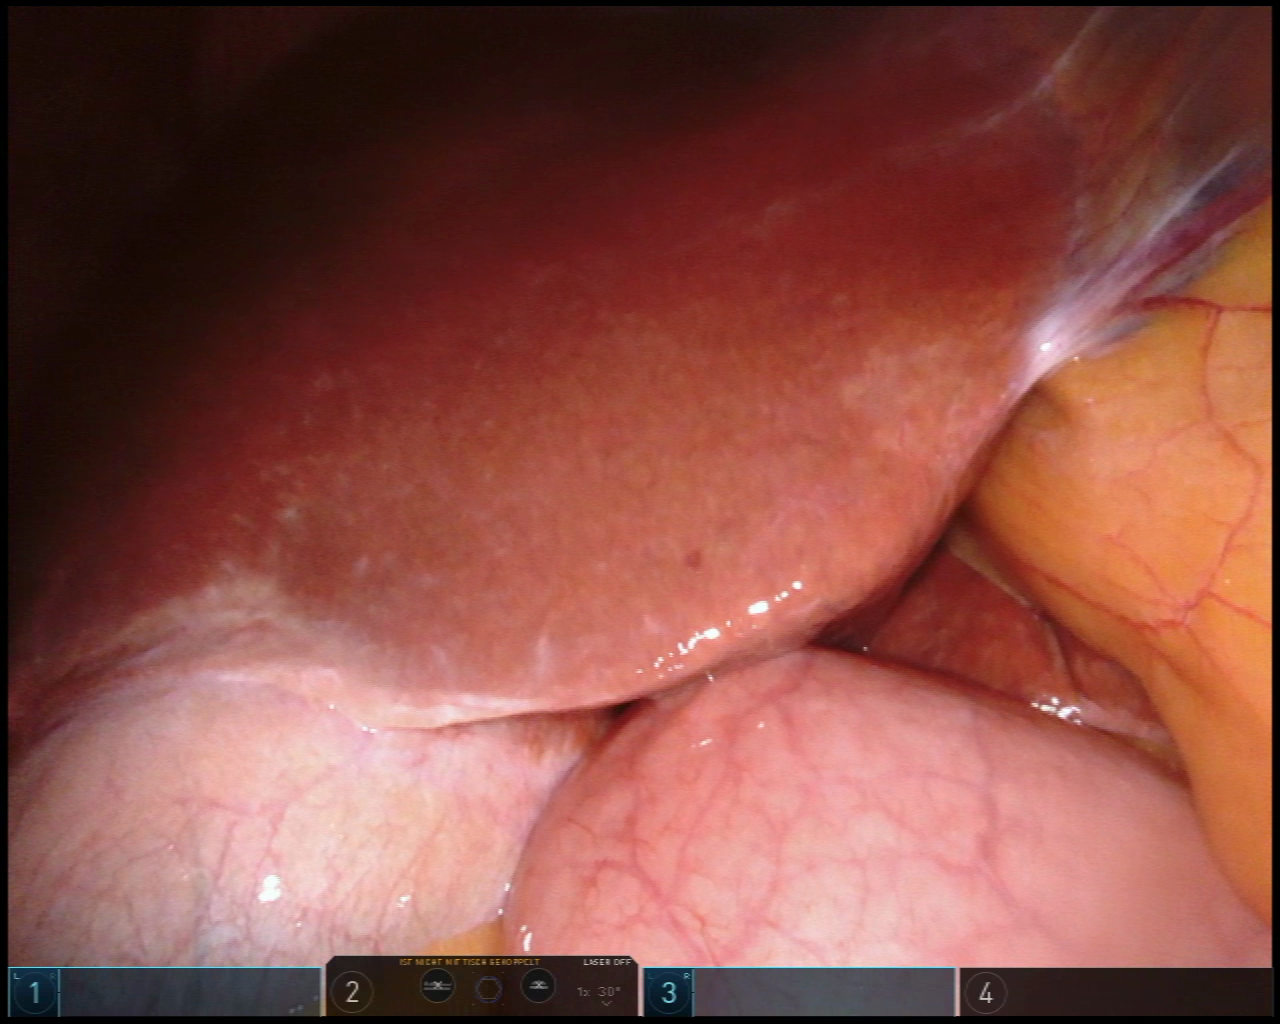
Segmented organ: liver
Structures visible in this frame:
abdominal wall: no
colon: no
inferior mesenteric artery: no
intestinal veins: no
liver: yes
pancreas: no
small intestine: no
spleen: no
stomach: yes
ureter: no
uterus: no
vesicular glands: no